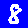
Digit: 8